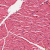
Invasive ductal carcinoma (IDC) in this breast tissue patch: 0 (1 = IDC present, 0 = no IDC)